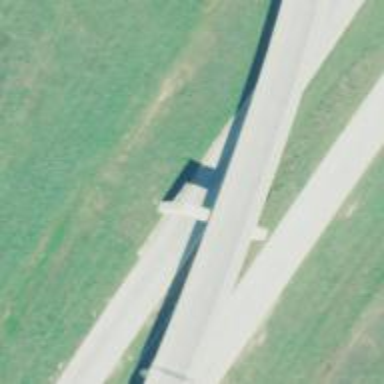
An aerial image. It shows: Bridge.